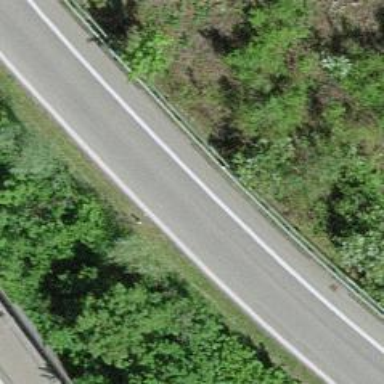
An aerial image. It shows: Asphalt motorway link.